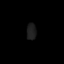
Tissue: lung
Cell type: Epithelial cells
Senescence score: 0.1898
Nuclear area (px): 152
Mean DAPI intensity: 30.158